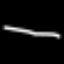
Label: line